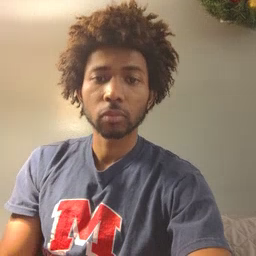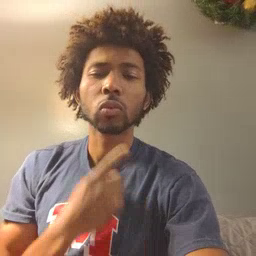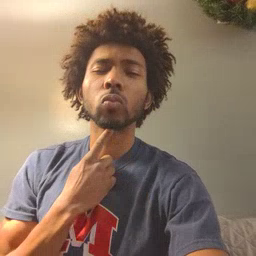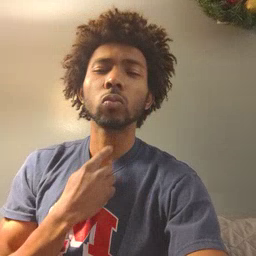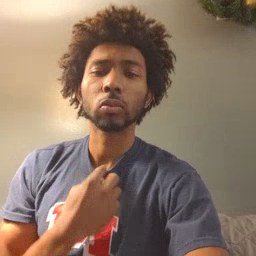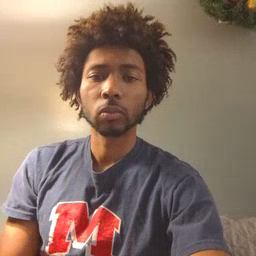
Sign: thirsty